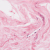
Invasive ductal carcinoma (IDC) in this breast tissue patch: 0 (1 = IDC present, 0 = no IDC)